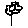
Label: flower